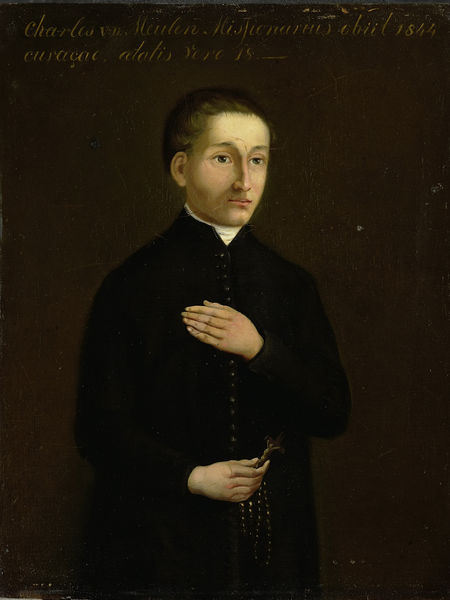
Titel: Charles van der Meulen (1826-44), missionaris te Curaçao
Standort: Amsterdam
Institution: Rijksmuseum
Schlagwörter: mann, kragen, portrait, halbfigur, inschrift, skepsis, knopfreihe, kruzifix, rosenkranz, kleriker